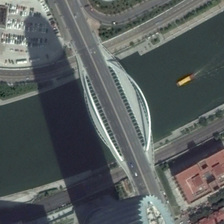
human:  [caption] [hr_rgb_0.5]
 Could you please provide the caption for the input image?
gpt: a bridge is on a river with several buildings and a parking lot in two sides of it .

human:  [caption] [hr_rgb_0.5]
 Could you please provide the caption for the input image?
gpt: there are many different cars on the bridge .

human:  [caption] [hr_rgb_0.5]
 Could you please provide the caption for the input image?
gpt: there are many different cars on the bridge .

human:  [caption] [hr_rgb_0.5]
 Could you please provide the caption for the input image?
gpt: a bridge is on a river with several buildings and a parking lot in two sides of it .

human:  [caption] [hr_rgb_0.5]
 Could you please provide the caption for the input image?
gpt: a bridge is on a river with several buildings and a parking lot in two sides of it .